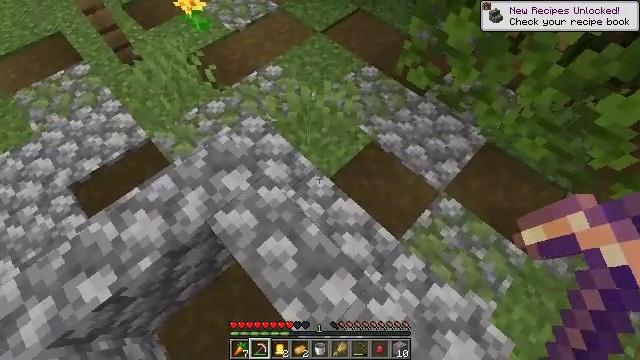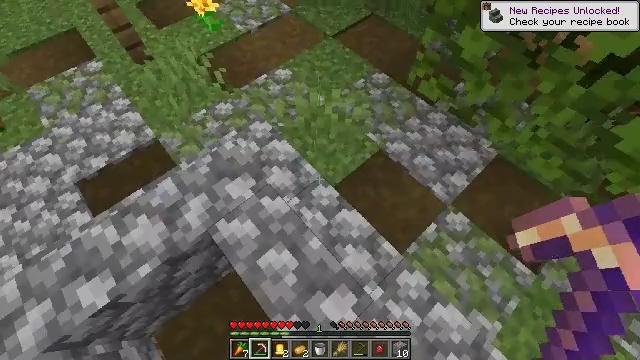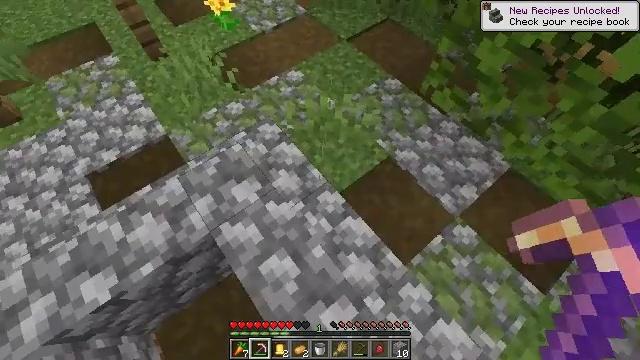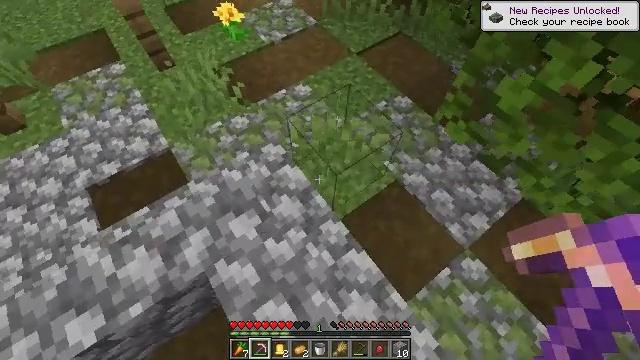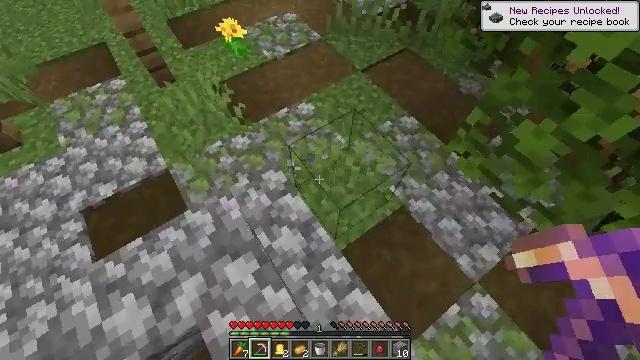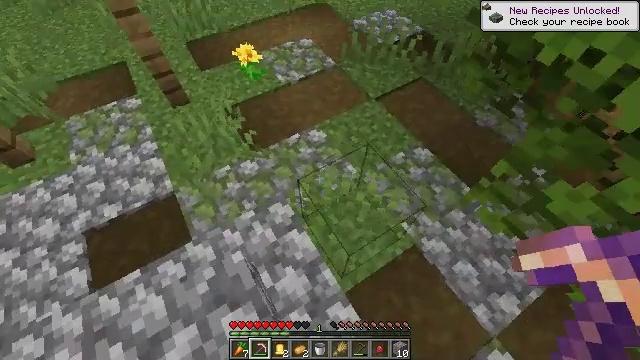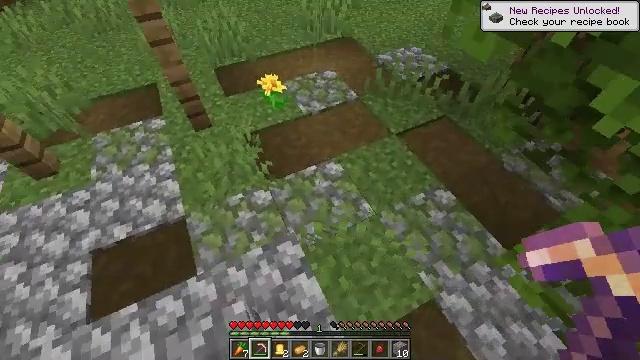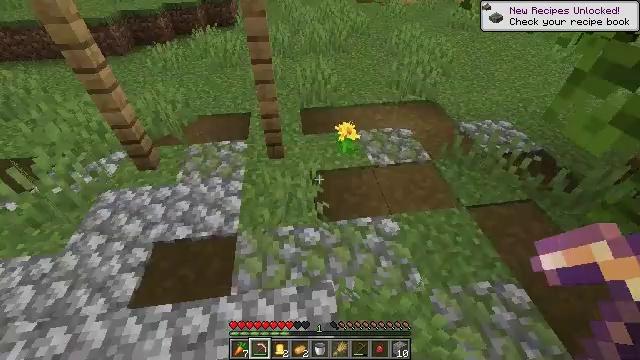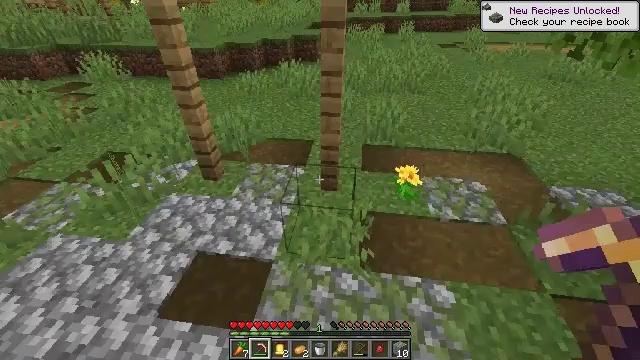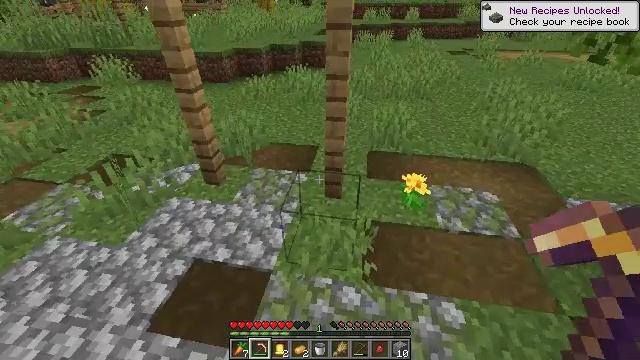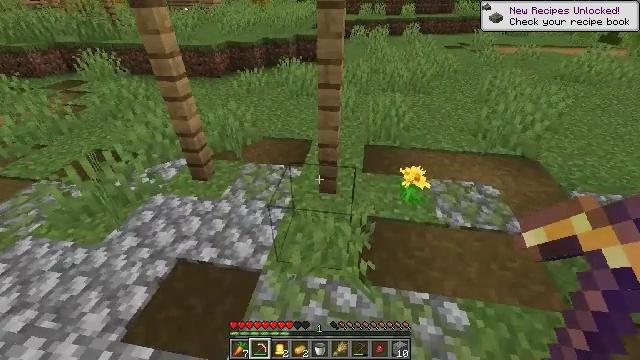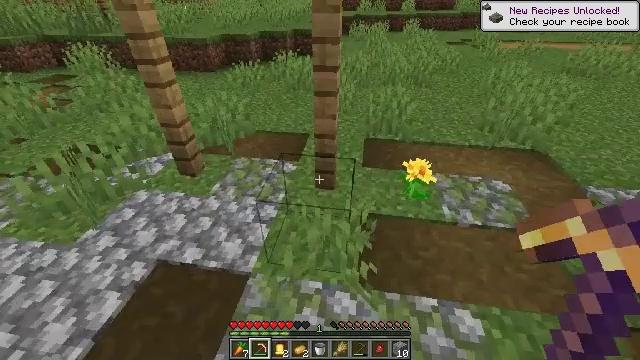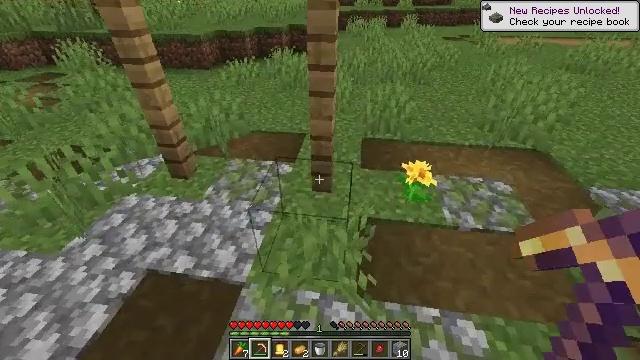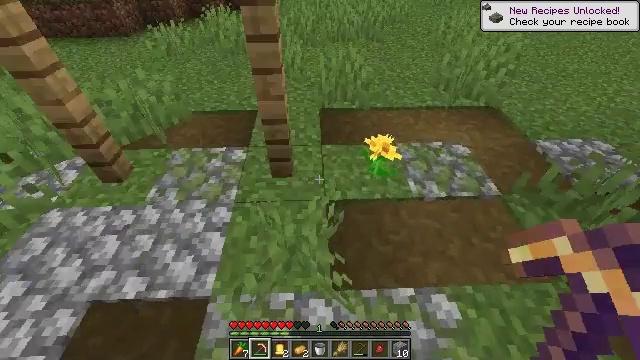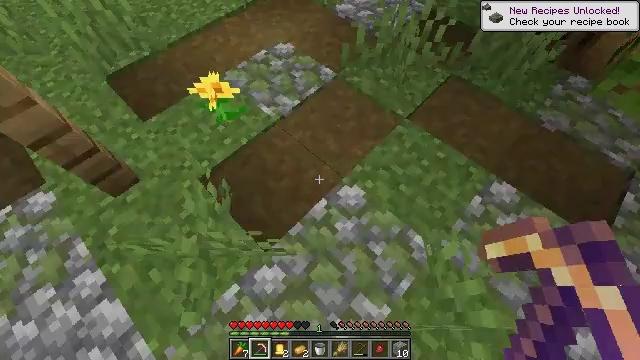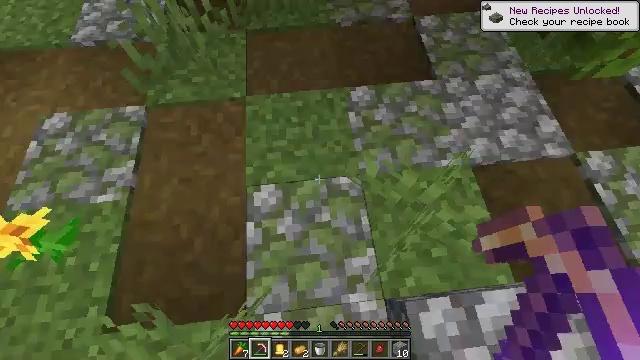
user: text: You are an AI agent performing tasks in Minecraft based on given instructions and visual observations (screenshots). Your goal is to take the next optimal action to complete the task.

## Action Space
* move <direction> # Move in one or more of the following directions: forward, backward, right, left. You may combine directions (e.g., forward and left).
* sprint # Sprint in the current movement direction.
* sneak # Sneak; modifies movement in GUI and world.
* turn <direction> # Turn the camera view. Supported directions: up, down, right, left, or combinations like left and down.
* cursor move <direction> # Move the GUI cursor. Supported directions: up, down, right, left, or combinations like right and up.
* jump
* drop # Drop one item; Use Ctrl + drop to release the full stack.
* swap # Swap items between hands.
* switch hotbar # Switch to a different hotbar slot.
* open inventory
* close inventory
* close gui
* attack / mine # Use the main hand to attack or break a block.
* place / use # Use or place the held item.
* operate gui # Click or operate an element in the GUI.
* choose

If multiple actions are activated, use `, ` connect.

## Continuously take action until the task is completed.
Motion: motion action
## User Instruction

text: Break the cobblestone to create a path.
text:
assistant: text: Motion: move forward, turn left
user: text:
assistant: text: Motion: move forward, turn left
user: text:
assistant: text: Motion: move forward, turn left
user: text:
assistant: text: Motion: move forward
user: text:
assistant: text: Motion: move forward, turn left and up
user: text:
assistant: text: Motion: move forward, turn left and up
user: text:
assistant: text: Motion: move forward, turn left and up
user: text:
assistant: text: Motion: move forward, turn left and up
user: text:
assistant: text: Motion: move forward, turn left and up
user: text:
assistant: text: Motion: move forward
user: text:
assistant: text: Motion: move forward
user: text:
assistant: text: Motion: move forward
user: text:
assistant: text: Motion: move forward, turn right and down
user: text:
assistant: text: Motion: move forward, turn right and down
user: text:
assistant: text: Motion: move forward, turn right and down
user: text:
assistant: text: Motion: turn right and up
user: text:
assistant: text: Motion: turn right and up
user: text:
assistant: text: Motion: turn up
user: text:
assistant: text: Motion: turn up
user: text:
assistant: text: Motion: turn right
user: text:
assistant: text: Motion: turn right and up
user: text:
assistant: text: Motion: turn right and up
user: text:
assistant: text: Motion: turn right and up
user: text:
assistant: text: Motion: turn right and up
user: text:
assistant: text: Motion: turn right and up
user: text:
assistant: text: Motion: turn right and up
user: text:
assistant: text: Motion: turn right and up
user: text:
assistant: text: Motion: turn right and up
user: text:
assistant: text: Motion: turn right and up
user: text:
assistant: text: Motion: move forward, turn left and down